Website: home-depot
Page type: billing-address
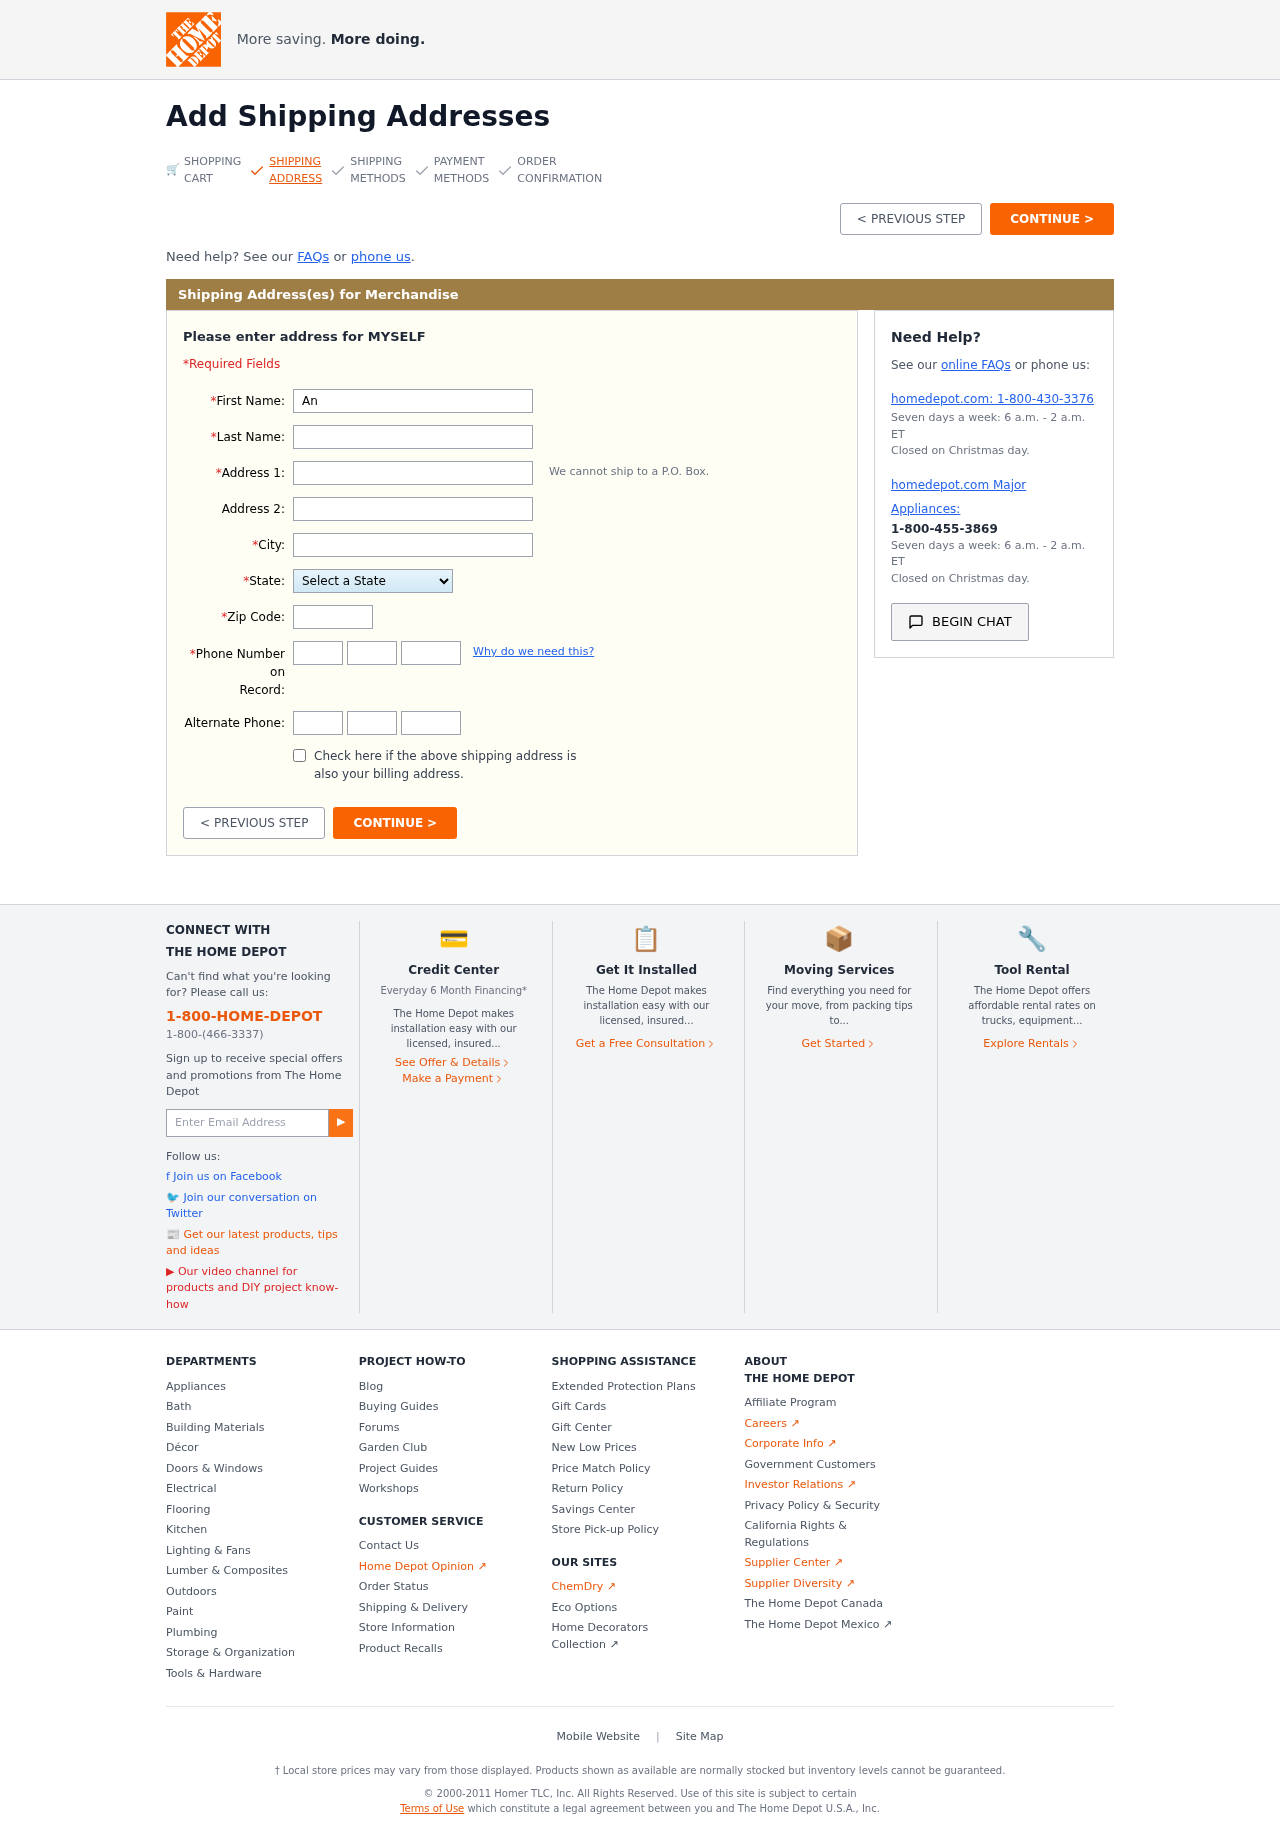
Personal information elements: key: PII_STATE
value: MP
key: PII_FIRSTNAME
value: Anne
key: PII_LASTNAME
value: Ware
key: PII_STREET
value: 093 Morales Route
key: PII_STREET2
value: Suite 125
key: PII_CITY
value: Lake Chelseafort
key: PII_POSTCODE
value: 02181
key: PII_PHONE_AREA
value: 677
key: PII_PHONE_PREFIX
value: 726
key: PII_PHONE_LINE
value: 9566